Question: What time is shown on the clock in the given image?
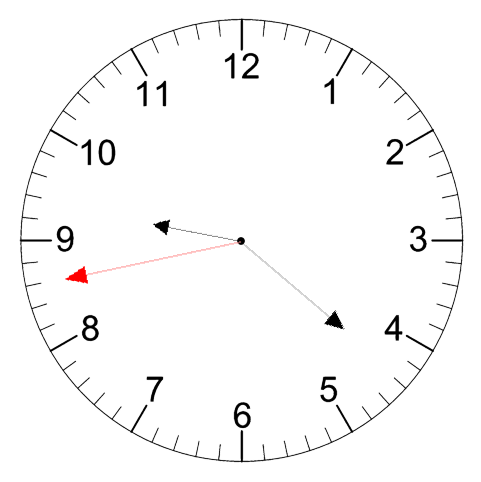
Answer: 09:21:43